Field crop: maize
Growth stage: 1
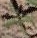
Species: atriplex